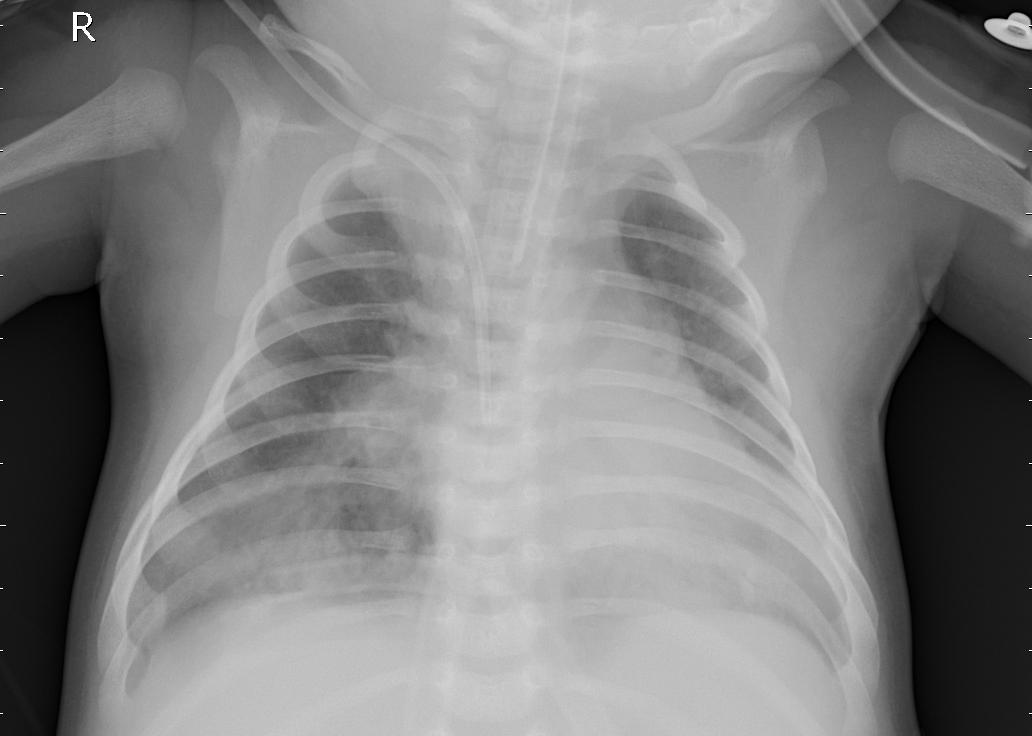
Diagnosis: PNEUMONIA